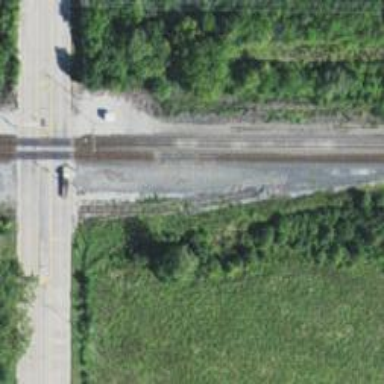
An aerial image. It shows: Abandoned railway yard.